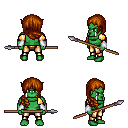
a pixel art fantasy rpg character, male body template, orc, green skin, gold arm armor, gold greaves, brunette right-swept hairstyle, white cloth bracers, spear, four views (front, back, left, right), 2x2 character sprite sheet, small pixel art, hard edges, no anti-aliasing